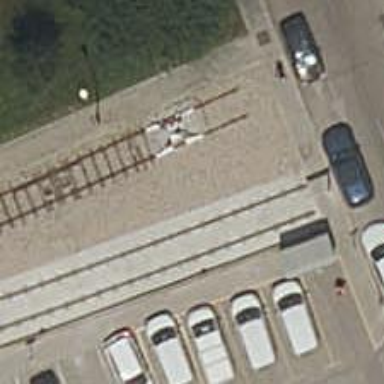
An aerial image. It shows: Railway buffer stop.